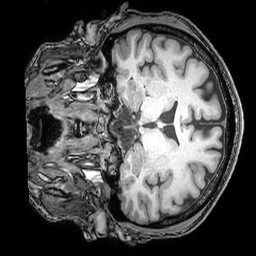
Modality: T1w
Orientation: coronal
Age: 47
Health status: ill
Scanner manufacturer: philips
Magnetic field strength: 3 T
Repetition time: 0.007 s
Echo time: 0.003501 s